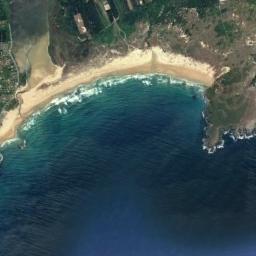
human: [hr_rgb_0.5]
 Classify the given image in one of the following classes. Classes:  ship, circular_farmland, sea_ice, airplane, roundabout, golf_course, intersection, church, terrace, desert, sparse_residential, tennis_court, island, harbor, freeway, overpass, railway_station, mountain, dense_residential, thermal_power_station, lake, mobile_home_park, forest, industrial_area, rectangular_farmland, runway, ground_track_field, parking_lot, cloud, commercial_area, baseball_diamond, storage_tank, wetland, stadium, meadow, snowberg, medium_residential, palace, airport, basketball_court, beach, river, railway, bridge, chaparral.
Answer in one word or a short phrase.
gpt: beach